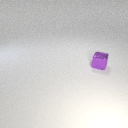
small purple metal cube